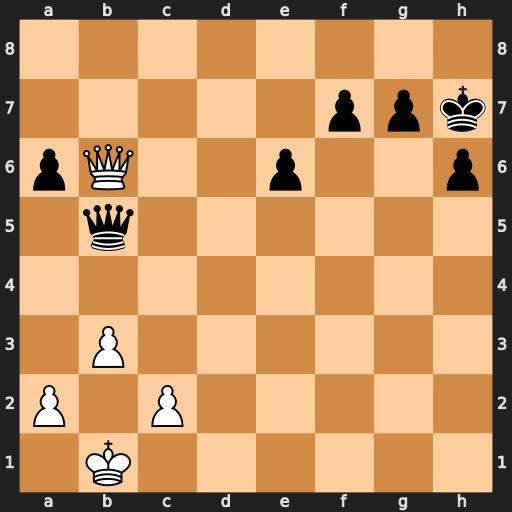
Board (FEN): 8/5ppk/pQ2p2p/1q6/8/1P6/P1P5/1K6
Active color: w
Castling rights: -
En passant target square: -
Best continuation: Qxb5 axb5 a4 g5 Kc1